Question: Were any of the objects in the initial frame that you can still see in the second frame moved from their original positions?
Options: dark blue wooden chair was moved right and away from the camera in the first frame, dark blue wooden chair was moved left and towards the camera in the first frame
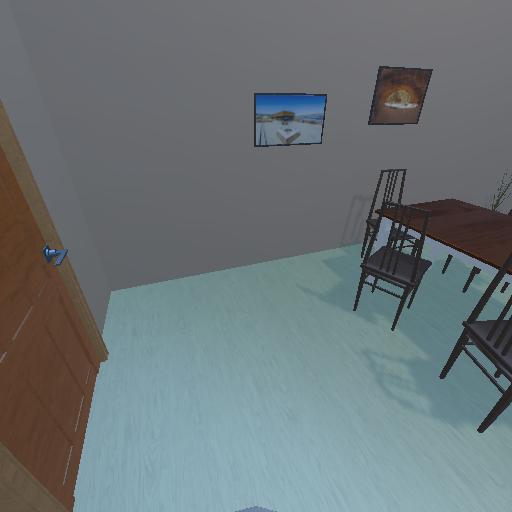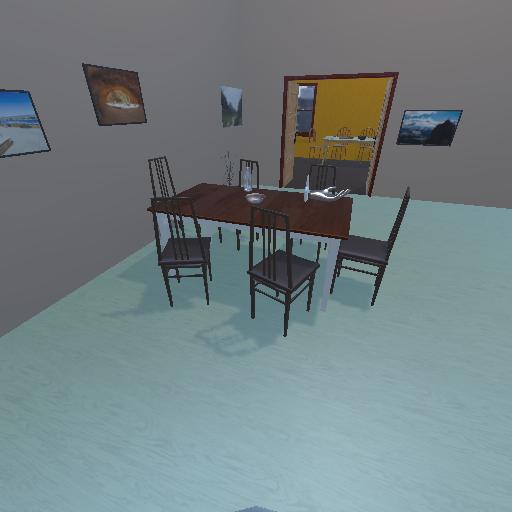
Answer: dark blue wooden chair was moved right and away from the camera in the first frame